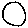
Label: moon